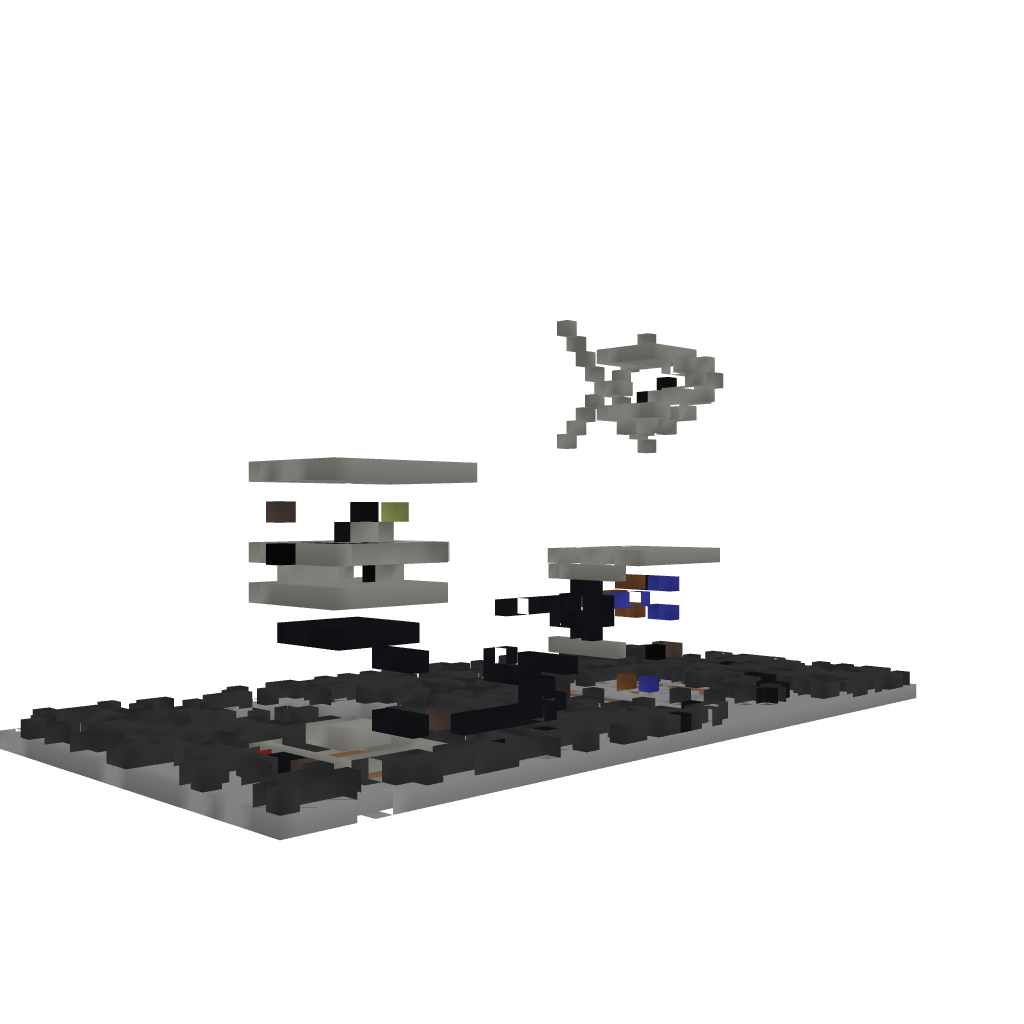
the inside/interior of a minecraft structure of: PHILIPS coffeemaker.